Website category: sports
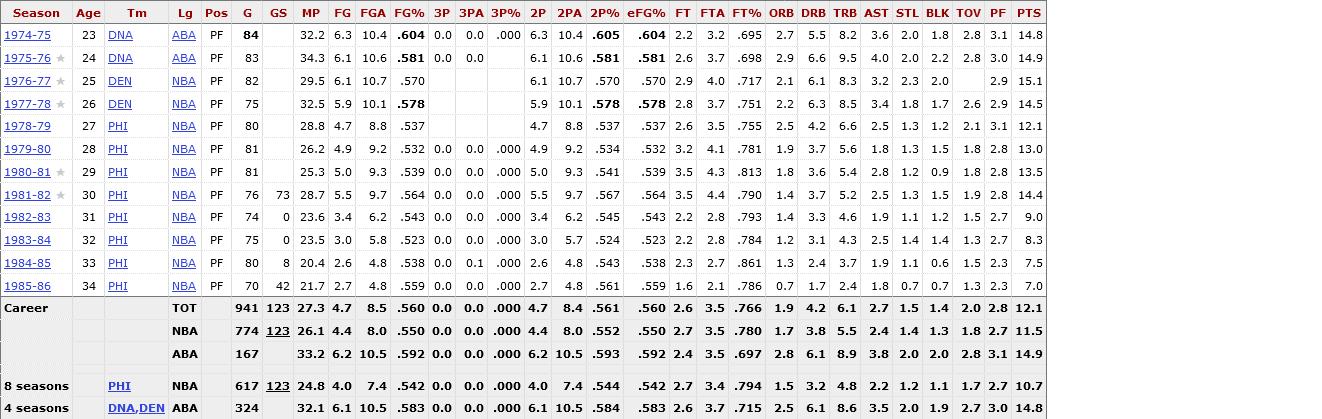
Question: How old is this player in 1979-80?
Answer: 28

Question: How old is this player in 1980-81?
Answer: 29

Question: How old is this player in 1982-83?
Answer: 31

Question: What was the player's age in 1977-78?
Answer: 26

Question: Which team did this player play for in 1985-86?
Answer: PHI

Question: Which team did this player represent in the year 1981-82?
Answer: PHI

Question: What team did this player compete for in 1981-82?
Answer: PHI

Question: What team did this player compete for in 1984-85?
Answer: PHI

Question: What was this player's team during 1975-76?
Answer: DNA

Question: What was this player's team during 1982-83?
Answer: PHI

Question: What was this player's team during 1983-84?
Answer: PHI

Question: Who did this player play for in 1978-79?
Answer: PHI

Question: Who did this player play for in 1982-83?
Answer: PHI

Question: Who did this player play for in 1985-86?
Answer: PHI

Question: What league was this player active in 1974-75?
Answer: ABA

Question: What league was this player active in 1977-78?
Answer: NBA

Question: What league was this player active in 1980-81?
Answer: NBA

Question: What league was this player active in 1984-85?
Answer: NBA

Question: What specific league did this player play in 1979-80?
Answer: NBA

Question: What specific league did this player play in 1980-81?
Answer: NBA

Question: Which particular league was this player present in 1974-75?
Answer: ABA

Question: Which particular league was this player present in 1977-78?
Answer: NBA

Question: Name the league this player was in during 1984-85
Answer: NBA

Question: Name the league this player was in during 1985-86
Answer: NBA

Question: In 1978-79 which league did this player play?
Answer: NBA

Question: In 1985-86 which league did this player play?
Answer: NBA

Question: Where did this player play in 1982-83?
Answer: NBA

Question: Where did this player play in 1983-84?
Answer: NBA

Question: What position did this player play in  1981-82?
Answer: PF

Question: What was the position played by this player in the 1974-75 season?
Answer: PF

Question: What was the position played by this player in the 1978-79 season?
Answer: PF

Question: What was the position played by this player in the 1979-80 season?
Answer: PF

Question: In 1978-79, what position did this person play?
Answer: PF

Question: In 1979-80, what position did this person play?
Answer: PF

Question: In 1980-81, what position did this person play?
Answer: PF

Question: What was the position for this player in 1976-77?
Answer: PF

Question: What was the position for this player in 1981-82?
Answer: PF

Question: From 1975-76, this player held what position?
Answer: PF

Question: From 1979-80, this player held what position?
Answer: PF

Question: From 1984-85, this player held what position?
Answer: PF

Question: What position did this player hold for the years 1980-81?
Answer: PF

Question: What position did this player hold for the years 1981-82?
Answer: PF

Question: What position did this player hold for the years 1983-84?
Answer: PF

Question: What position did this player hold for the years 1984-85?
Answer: PF

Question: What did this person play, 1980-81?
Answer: PF

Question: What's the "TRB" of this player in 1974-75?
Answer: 8.2

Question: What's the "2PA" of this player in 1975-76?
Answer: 10.6

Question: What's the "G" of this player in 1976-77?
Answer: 82

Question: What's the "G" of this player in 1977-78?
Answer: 75

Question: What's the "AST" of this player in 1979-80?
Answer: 1.8

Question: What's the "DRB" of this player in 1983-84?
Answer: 3.1

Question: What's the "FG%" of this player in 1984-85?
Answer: .538

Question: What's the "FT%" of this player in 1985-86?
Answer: .786

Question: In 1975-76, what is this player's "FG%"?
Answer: .581

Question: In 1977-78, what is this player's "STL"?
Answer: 1.8

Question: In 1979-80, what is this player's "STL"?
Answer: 1.3

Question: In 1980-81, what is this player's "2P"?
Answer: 5.0

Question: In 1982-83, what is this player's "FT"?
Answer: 2.2

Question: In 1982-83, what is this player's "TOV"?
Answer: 1.5

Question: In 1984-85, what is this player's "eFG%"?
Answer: .538

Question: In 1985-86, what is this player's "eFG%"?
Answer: .559

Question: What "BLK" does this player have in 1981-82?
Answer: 1.5

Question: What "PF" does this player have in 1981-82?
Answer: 2.8

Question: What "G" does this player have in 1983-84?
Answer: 75